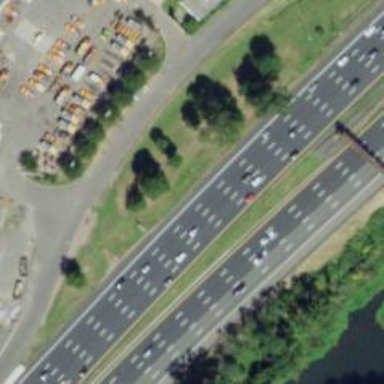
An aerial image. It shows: Urban freeway or expressway.